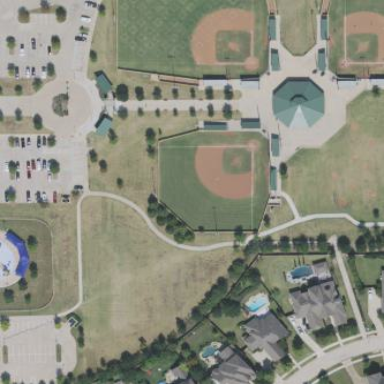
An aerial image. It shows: Grass baseball pitch for leisure and sport.